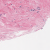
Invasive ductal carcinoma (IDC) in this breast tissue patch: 0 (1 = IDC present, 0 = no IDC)